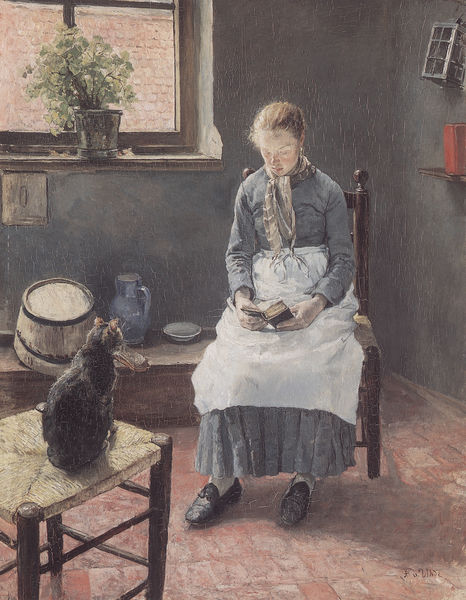
Titel: Lesendes Mädchen (Mädchen mit Katze)
Künstler: Fritz von Uhde
Standort: Winterthur
Institution: Museum Oskar Reinhart am Stadtgarten
Schlagwörter: blau, gemälde, schatten, weiß, gelb, grün, impressionismus, mädchen, sitzen, blume, blumen, braun, fenster, frau, glas, grau, holz, kleid, lampe, laterne, licht, orange, raum, rücken, schwarz, stuhl, stühle, zimmer, ausblick, dach, haus, hund, rot, schal, tier, tuch, beige, blond, regal, wand, bibel, falten, schüssel, teller, hände, innenraum, portrait, porträt, öl, sonne, boden, haare, interieur, realismus, sitzend, pflanze, frontal, rosa, arbeit, genre, kanne, krug, vase, blumentopf, kübel, schürze, taille, topf, magd, ecke, zimmerecke, notenständer, schuhe, bäuerin, mauer, ziegel, backstein, bank, hocker, stille, foulard, gris, halstuch, vert, lesen, tusch, korb, stube, zimmerpflanze, gesenkt, schoß, bauer, wände, katze, außen, truhe, cruche, pichet, geflecht, buch, fensterkreuz, fensterrahmen, heimat, hinten, blanc, noir, fliesen, kittel, kiste, hausfrau, kacheln, beten, gebet, zuber, küche, topfpflanze, maison, andacht, chaise, jupe, rouge, blumenstock, fensterbrett, trog, licht schatten, lesend, bottich, femme, leserin, fenetre, assiette, fleurs, eimer, glauben, betend, lumière, ombre, prière, fritz, bassine, peinture, lesende, vorlesen, robe, bäuerlich, fensternische, bleu, umgedreht, holzeimer, scène de genre, signature, chat, hausdach, durchsicht, zeigel, milchkanne, lecture, couleur, kalender, regalbrett, uhde, steinfußboden, réalisme, tuiles, mur, paille, rose, tableau, milchkrug, schafgarbe, kenn ich, pot, plante, arbeiterin, livre, dame, bible, lanterne, cuisine, chaises, chaussures, tablier, pièce, servante, assise, zigelmauer, stzend, rotes buch, carrelage, von uhde, inétrieur, écharpe, sitzt auf einem stuhl und liest, schürzee, skandinavisch, sitzende katze, kachelfussboden, tomettes, rebord, realiste, xixe siècle, bénédicité, tuile, tabouret, étagère, livre rouge, la lecture, femme lisant, signé, réflexion, seau, tommettes, cjaise, 19eme